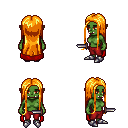
a pixel art fantasy rpg character, female body template, orc, green skin, red cape, red pants, light blonde extra-long hairstyle, metal boots, dagger, four views (front, back, left, right), 2x2 character sprite sheet, small pixel art, hard edges, no anti-aliasing